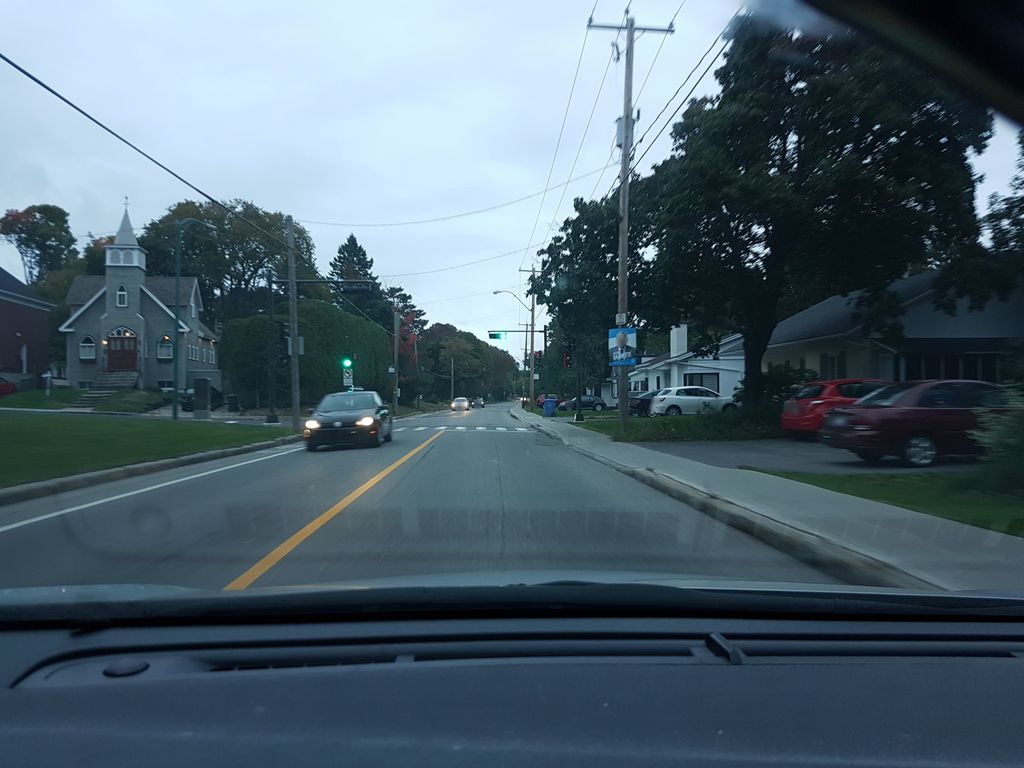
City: quebec_city